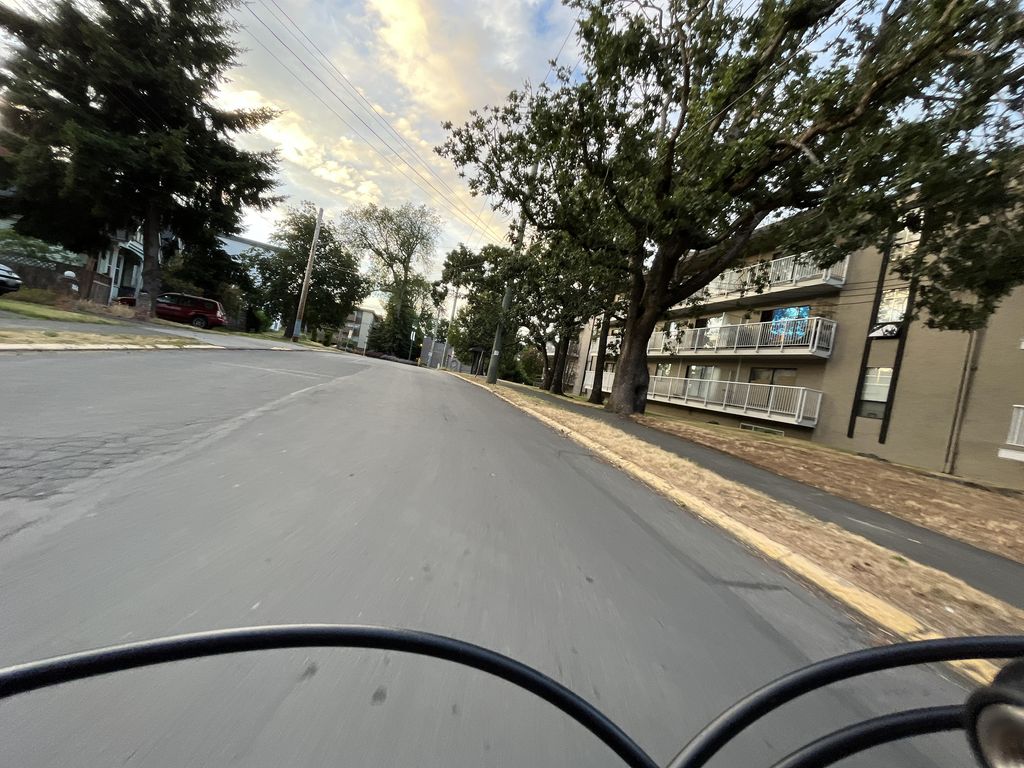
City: victoria